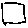
Label: square